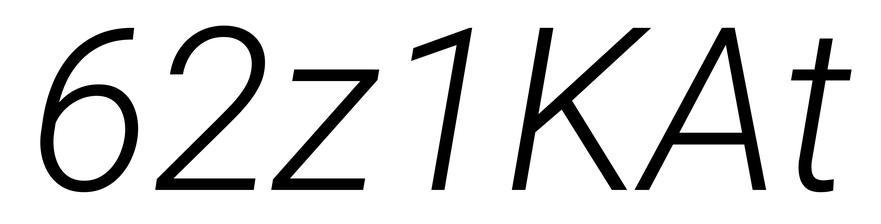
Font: Roboto-Italic_Light_Italic